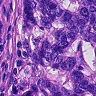
Metastatic tissue present: yes